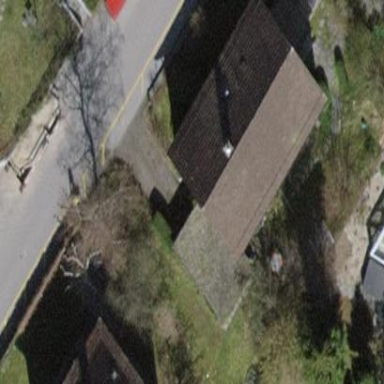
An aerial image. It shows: Building with tiled roof.